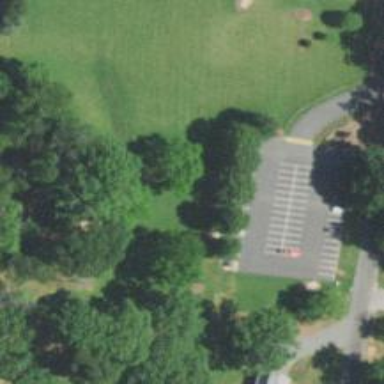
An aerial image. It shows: Disc golf hole.